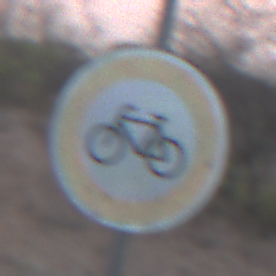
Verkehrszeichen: VerbotRadverkehr
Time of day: SunriseSunset
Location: Outdoor (Nature)
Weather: Clear
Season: NotSpecified
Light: Natural